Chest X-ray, AP view. Patient: 21 years old, sex F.
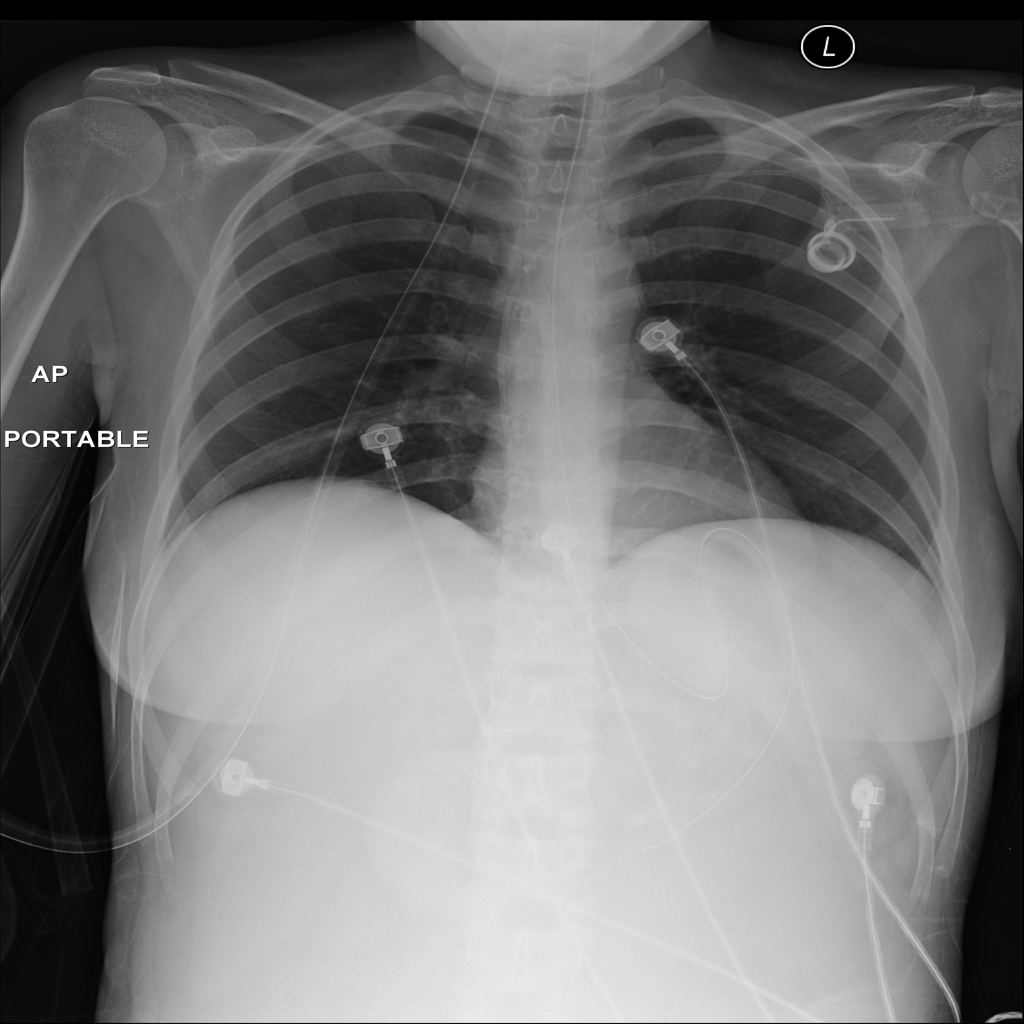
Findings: No Finding